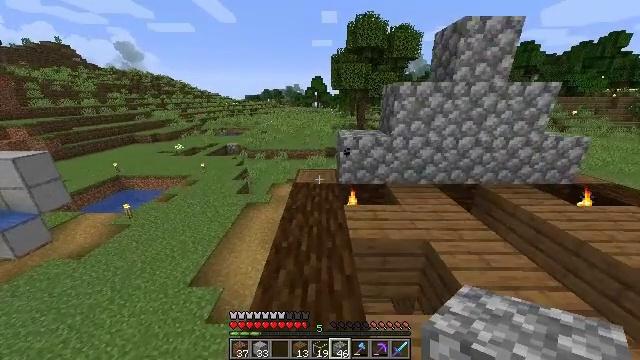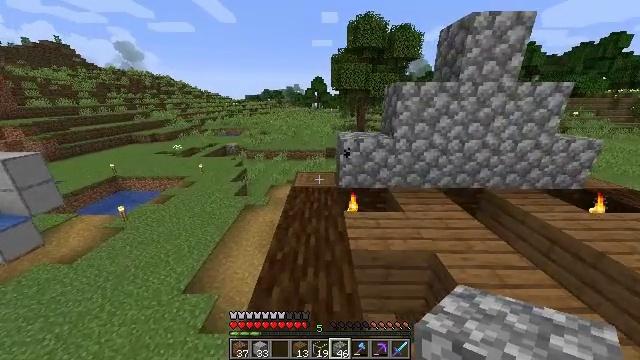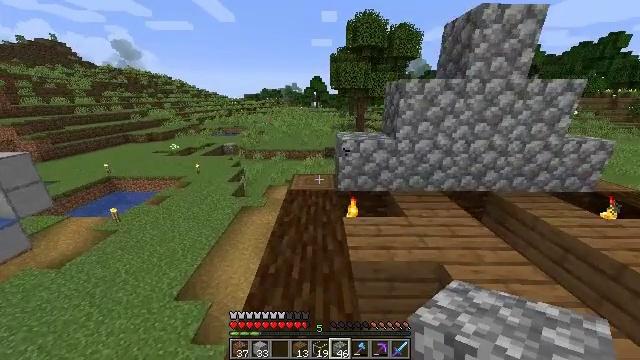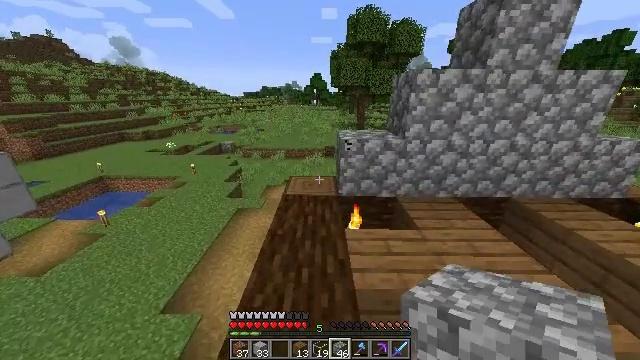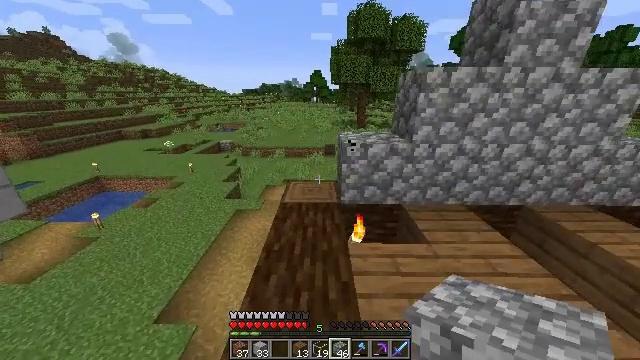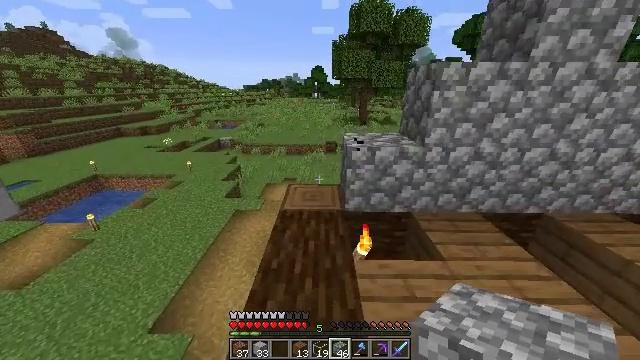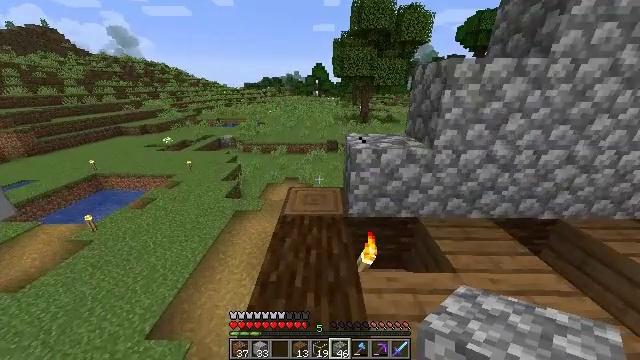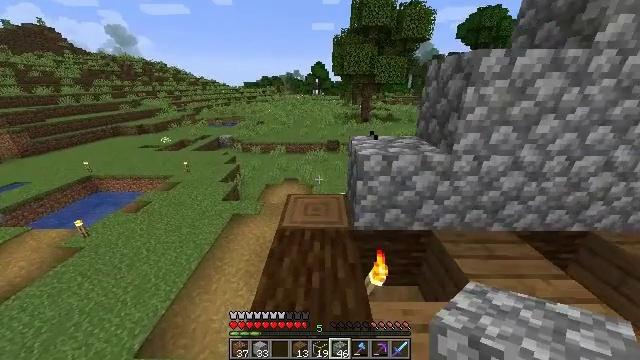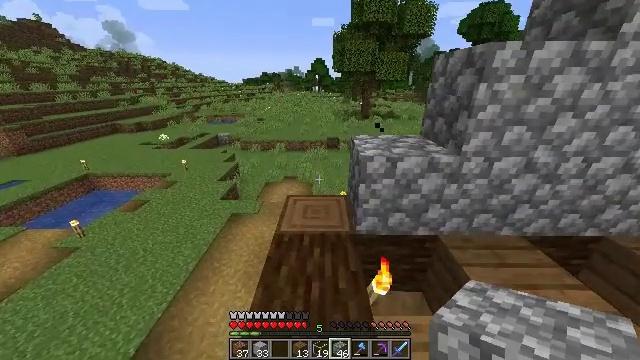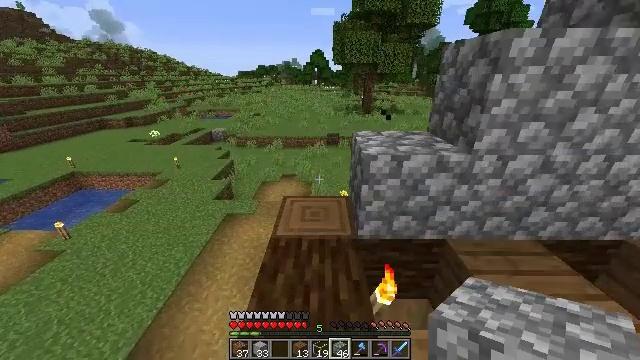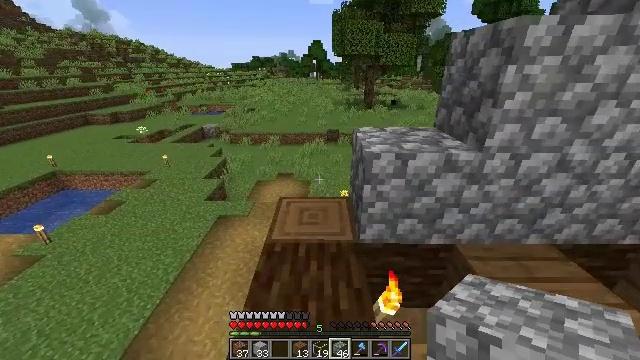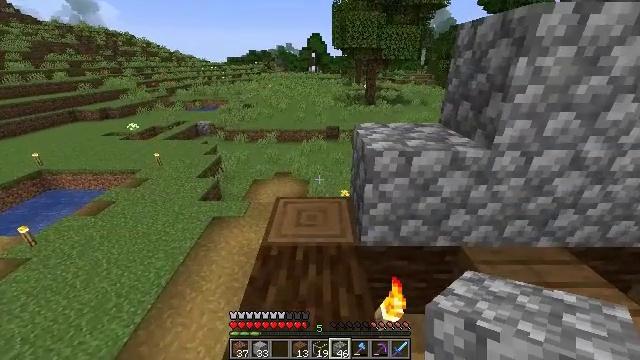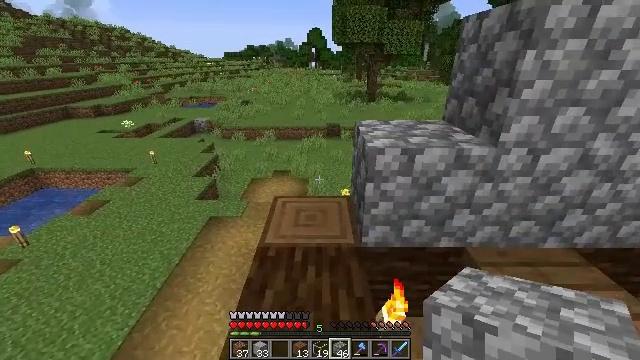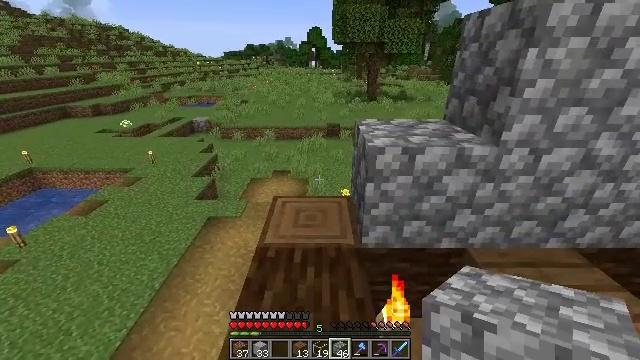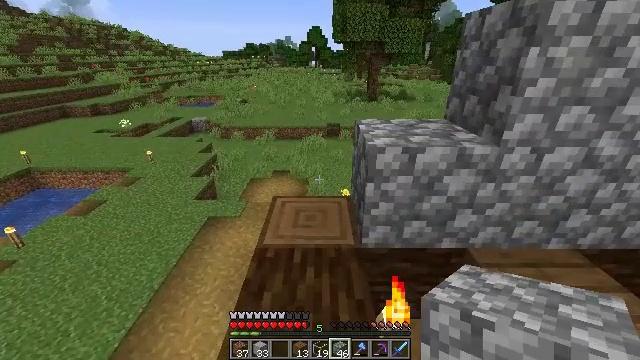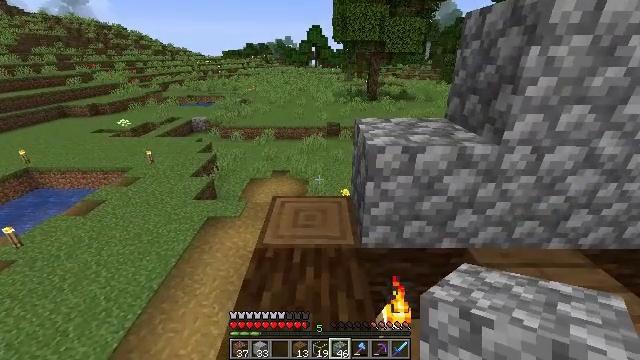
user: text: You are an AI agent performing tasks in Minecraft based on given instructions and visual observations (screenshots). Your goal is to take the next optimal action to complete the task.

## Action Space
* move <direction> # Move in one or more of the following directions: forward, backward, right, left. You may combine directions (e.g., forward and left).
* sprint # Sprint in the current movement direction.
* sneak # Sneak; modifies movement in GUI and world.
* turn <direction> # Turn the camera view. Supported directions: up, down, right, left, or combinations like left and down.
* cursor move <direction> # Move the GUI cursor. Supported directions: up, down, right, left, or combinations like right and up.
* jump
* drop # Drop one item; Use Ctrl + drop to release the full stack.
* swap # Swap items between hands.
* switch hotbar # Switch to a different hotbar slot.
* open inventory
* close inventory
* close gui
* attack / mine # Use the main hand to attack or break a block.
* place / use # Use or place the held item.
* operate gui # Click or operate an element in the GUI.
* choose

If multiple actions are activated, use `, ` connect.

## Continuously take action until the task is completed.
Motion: motion action
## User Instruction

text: Combine cobblestone to craft cobblestone stairs.
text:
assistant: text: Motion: move forward
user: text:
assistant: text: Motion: move forward
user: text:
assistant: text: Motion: move forward
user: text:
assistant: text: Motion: move forward
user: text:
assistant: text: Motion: move forward
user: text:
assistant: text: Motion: move forward
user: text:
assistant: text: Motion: move forward
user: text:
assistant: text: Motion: no_op
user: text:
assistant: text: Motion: no_op
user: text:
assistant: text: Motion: no_op
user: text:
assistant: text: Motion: no_op
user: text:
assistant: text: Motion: no_op
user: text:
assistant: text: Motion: no_op
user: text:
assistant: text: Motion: no_op
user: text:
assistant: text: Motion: no_op
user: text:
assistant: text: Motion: no_op
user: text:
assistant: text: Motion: no_op
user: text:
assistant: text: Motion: no_op
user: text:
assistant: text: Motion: no_op
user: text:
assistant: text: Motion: no_op
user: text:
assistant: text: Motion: no_op
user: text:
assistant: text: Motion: no_op
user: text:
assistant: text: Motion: open inventory
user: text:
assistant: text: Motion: open inventory
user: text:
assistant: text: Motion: no_op
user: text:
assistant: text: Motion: no_op
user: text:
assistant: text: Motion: no_op
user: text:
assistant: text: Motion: no_op
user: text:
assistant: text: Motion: turn right
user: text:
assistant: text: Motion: turn right and down